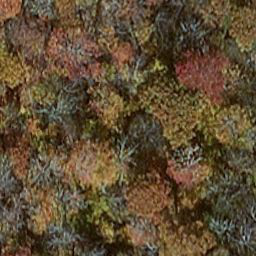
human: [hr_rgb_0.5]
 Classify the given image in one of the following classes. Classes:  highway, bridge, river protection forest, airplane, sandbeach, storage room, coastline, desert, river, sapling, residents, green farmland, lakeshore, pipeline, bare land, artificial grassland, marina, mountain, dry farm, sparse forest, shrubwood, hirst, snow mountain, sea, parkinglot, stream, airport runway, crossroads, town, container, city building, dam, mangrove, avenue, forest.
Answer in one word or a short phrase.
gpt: mangrove